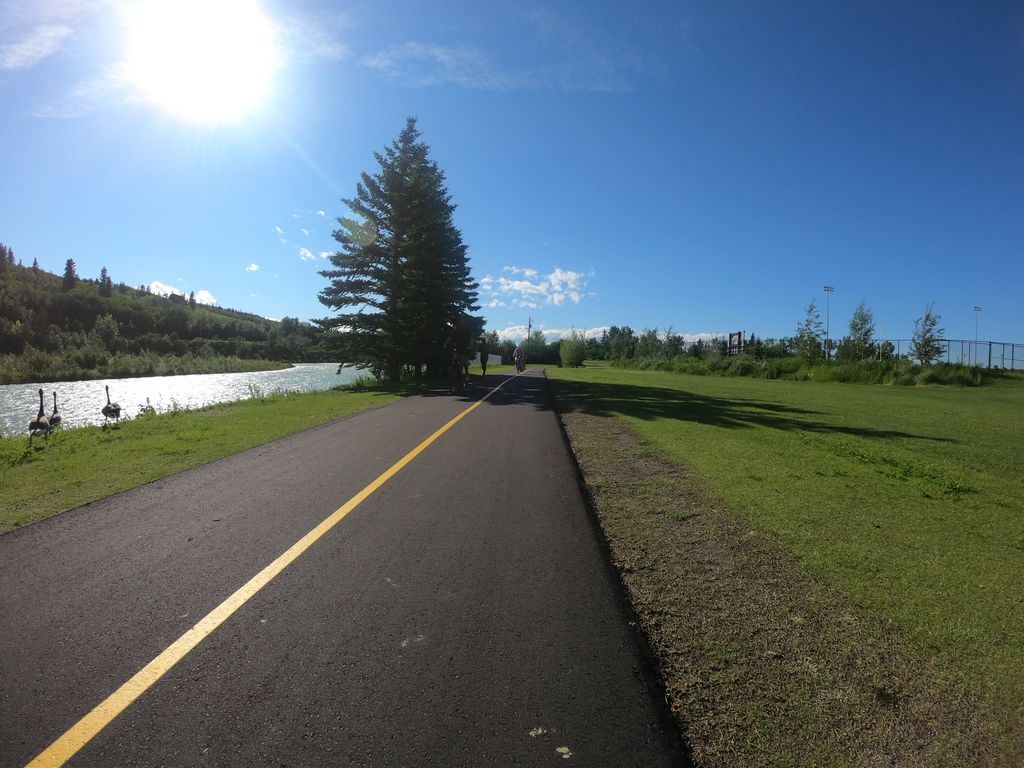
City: calgary